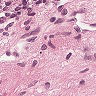
Metastatic tissue present: no